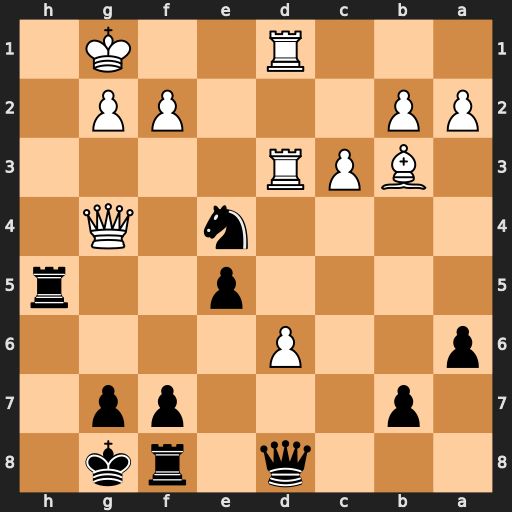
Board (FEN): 3q1rk1/1p3pp1/p2P4/4p2r/4n1Q1/1BPR4/PP3PP1/3R2K1
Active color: b
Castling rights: -
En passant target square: -
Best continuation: Rh1+ Kxh1 Nxf2+ Kg1 Nxg4